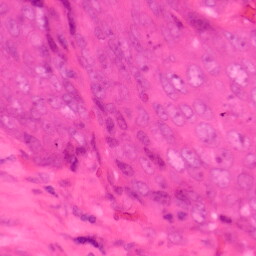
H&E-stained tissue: Colon